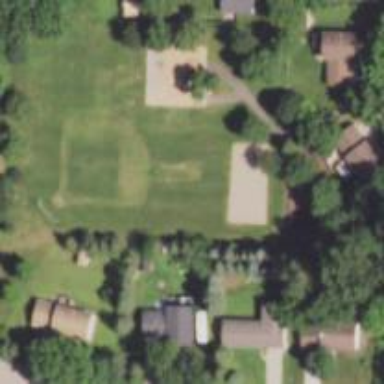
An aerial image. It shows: Volleyball court on leisure land pitch.